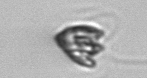
Label: Pyramimonas_longicauda